Question: I am using SQL Server 2008 and navicat. I need to get Row Count in a table using SQL. The problem is that I am using Group By statement and my result is :

I need Sum of rcount value, the same like RowCount without Group By statement.
Thanks, in advance.
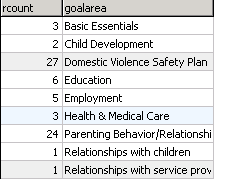
Answer: Assuming you want this as an additional column, you can do this using window functions:
'''
select count(*) as rcount, goalarea,
sum(count(*)) over () as TotalCount
from table t
group by goalarea;
'''
If you want it as a separate row, I would use 'with rollup':
'''
select count(*) as rcount, goalarea
from table t
group by goalarea with rollup;
'''
(You can also use 'grouping sets', but I find 'with rollup' easier for this simple problem.)